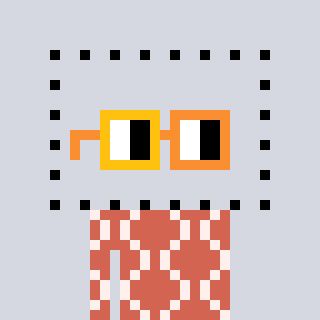
a pixel art character with square yellow and orange glasses, a void-shaped head and a peachy-colored body on a cool background